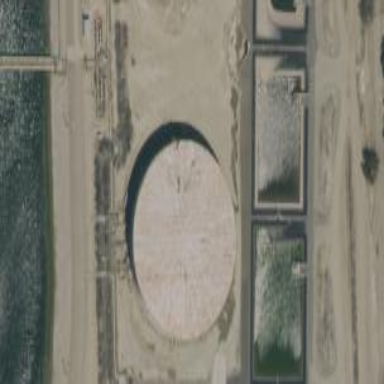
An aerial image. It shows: Storage tank building.